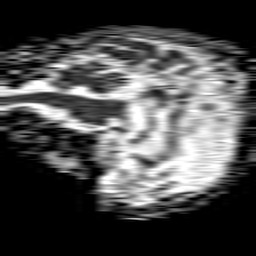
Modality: ADC
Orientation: sagittal
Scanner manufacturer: philips
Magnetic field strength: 1.5 T
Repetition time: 4.6 s
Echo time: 0.08631 s